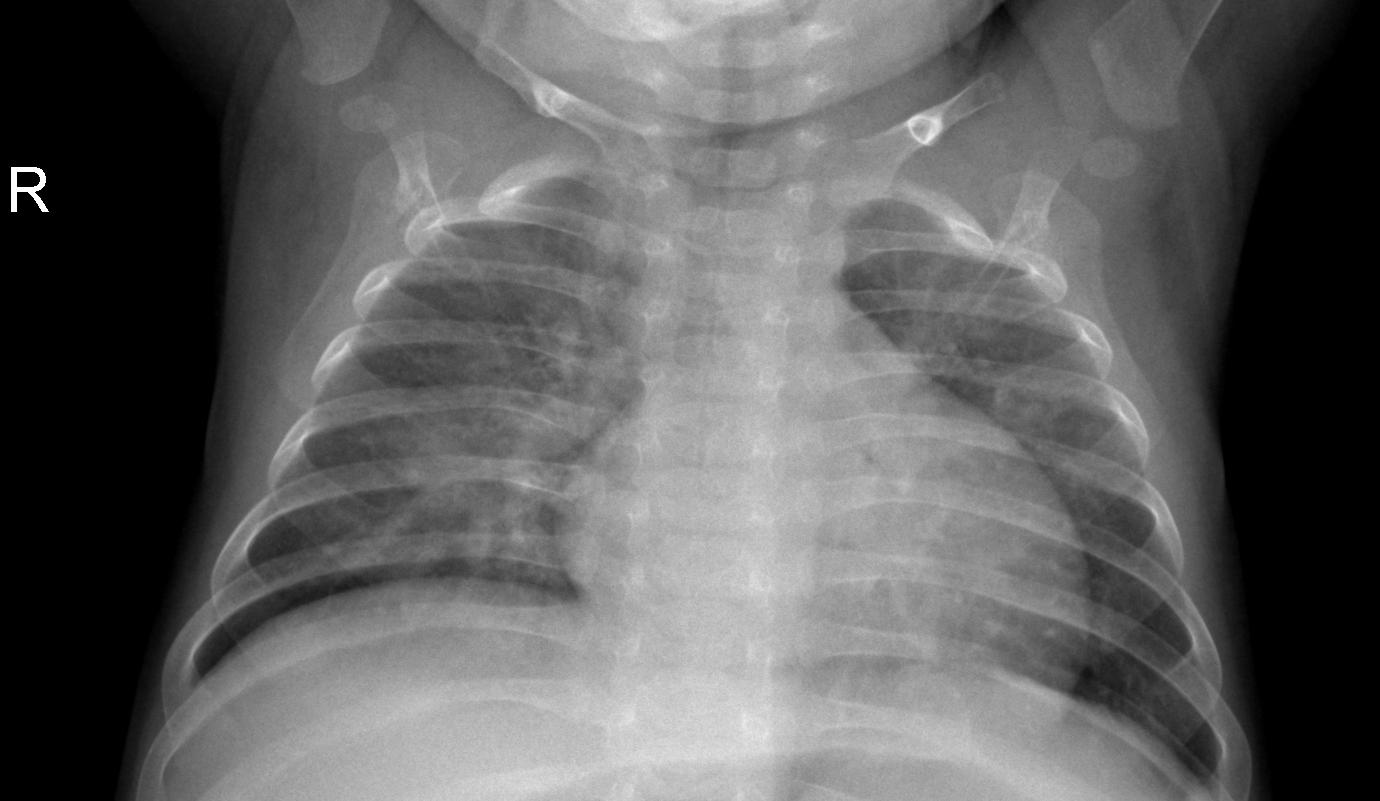
Diagnosis: PNEUMONIA